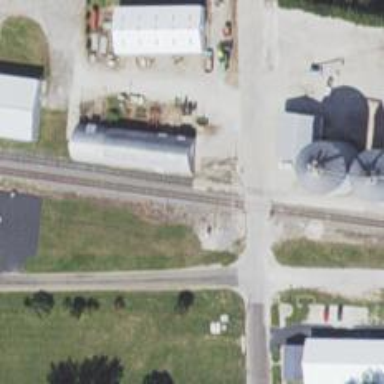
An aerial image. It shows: Railway service station.